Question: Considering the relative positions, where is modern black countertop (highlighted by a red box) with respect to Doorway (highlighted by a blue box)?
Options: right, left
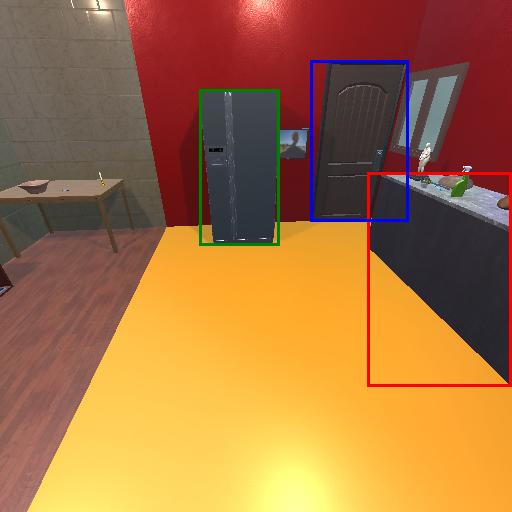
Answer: right